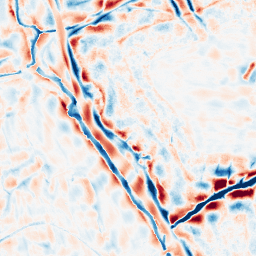
Category: wavelet
Decomposition family: wavelet_biorthogonal
Decomposition parameters: wavelet: bior3.5
level: 4
Upsampling method: bspline
Upsampling parameters: scale: 8
Upsampling scale: 8